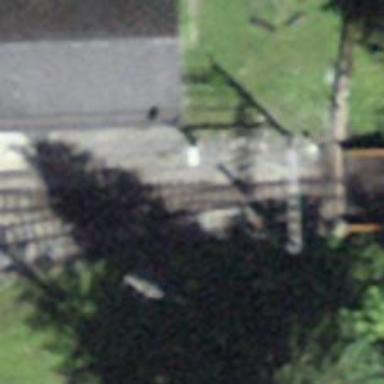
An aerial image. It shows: Crossing for the railway.